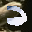
Label: 2